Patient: sex F, age 33
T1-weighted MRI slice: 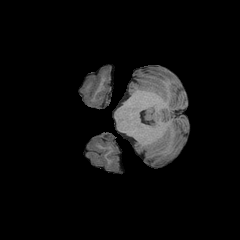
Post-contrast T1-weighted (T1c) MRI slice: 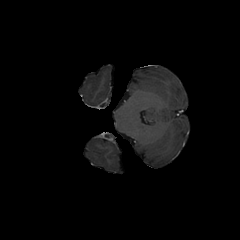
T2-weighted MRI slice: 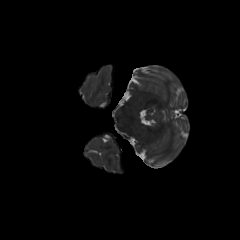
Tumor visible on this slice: no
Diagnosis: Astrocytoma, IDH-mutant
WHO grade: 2